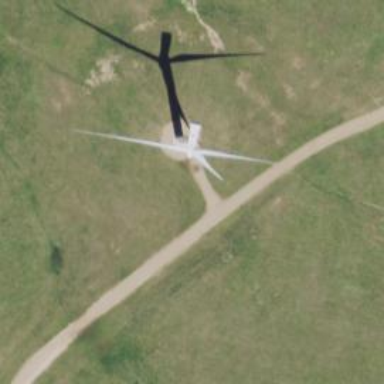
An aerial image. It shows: Wind generator powered by horizontal axis wind turbine.